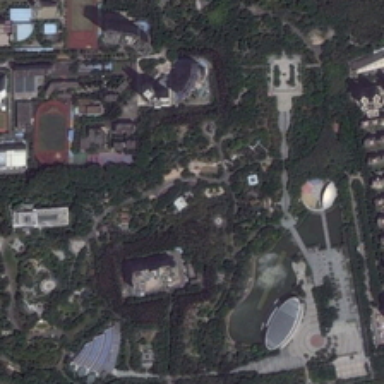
Many green trees and some buildings are in a park .